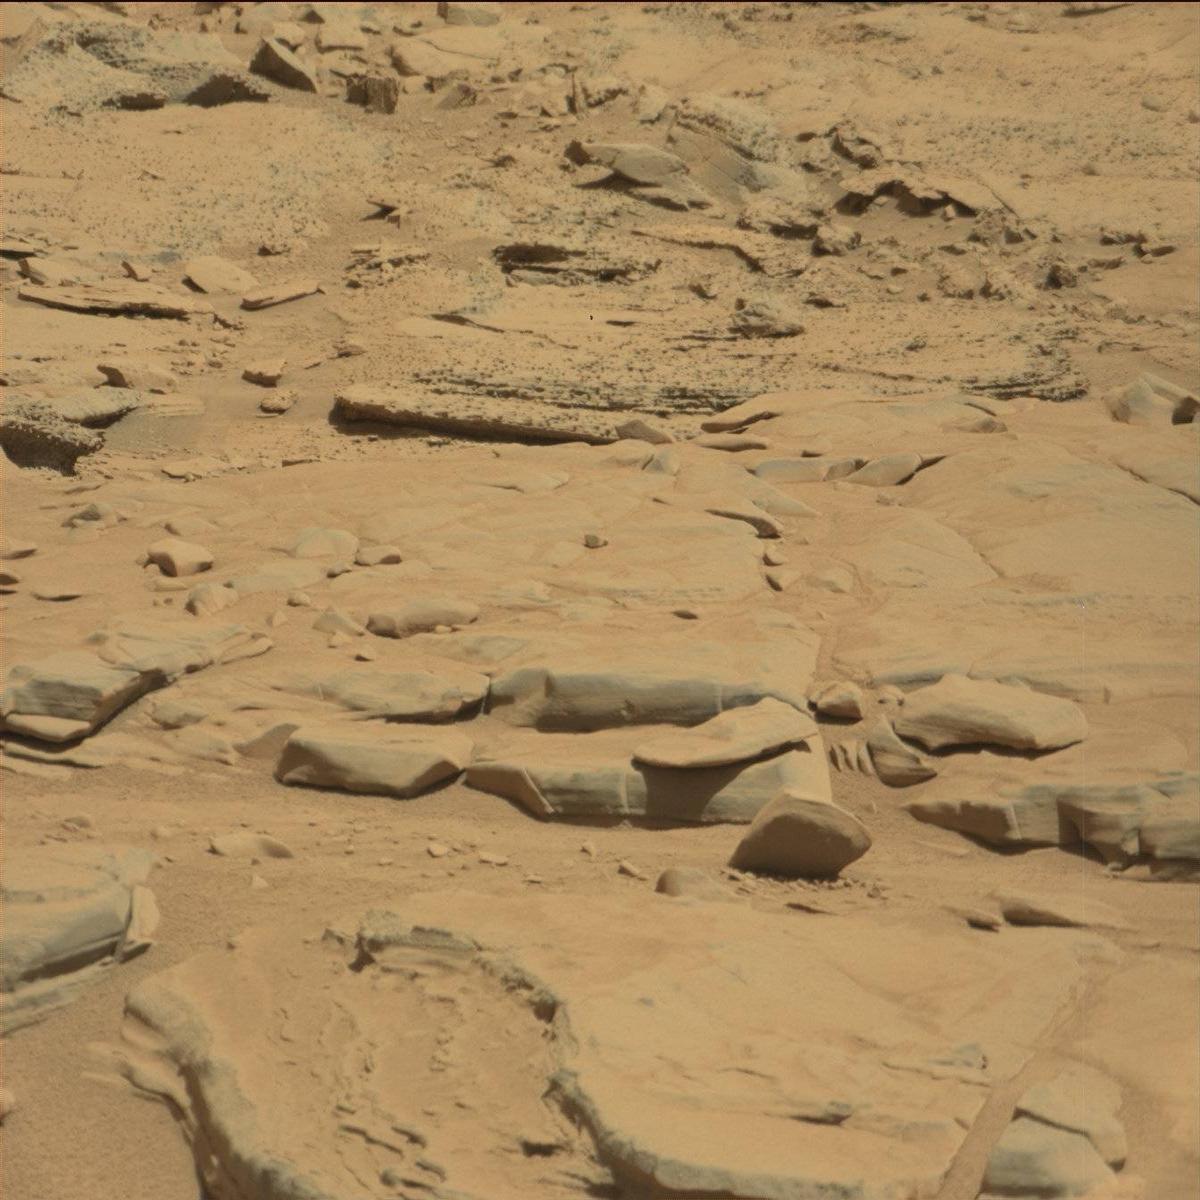
Terrain classes present: Bedrock, Sand / Soil